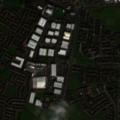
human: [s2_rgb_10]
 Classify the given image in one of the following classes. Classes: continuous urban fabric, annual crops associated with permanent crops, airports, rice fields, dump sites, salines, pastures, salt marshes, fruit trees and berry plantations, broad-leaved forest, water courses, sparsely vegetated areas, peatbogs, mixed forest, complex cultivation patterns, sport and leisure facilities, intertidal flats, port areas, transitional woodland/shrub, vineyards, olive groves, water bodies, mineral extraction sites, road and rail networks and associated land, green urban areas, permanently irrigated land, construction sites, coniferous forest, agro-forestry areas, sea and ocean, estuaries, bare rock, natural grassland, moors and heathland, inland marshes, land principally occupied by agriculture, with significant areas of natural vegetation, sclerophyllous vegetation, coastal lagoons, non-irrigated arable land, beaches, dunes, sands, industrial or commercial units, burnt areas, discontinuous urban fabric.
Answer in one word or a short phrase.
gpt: discontinuous urban fabric, industrial or commercial units